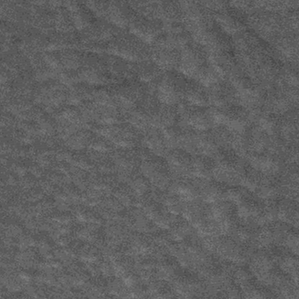
Label: frost